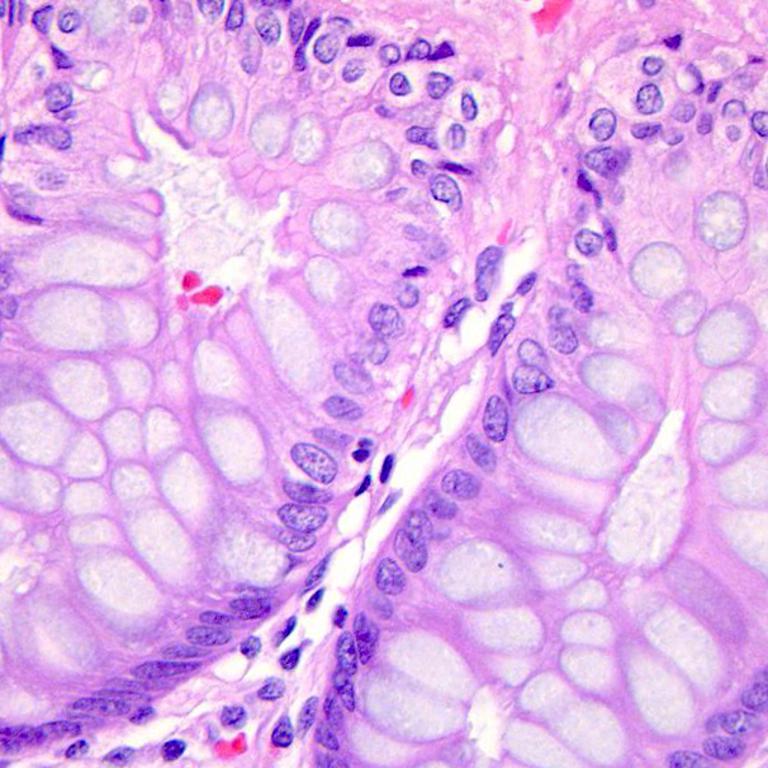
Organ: colon
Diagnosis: benign